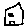
Label: house